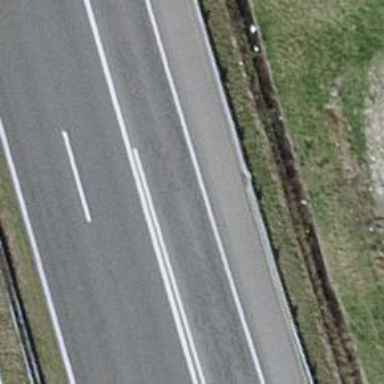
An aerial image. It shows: Asphalt motorway link.